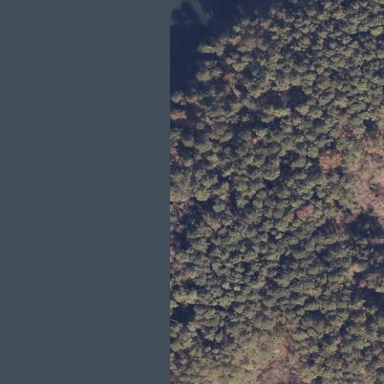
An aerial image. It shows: Beautiful woodland area.